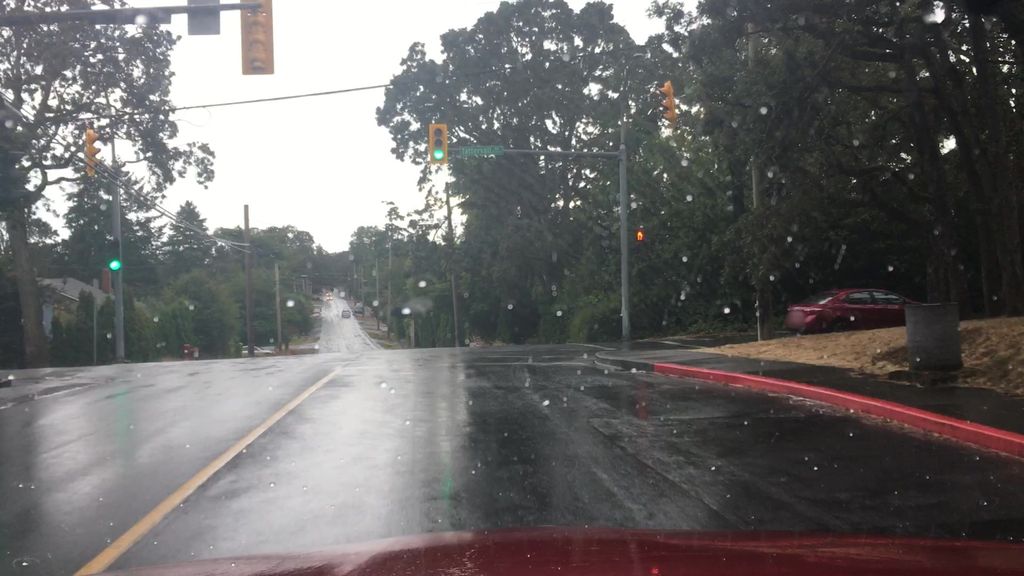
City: victoria